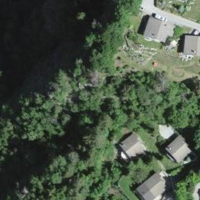
EUNIS habitat code: 43
Species observed at this site:
Saponaria ocymoides